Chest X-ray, PA view. Patient: 73 years old, sex F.
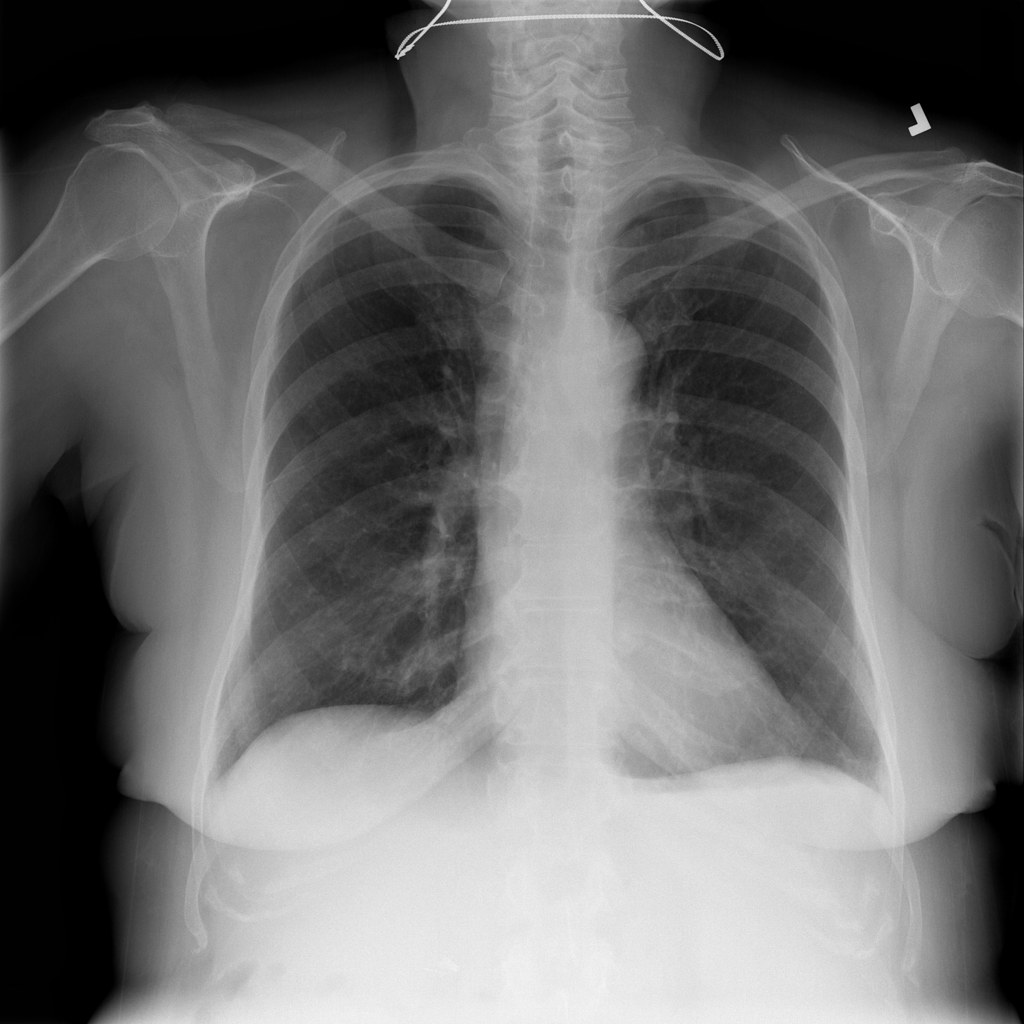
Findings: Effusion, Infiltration